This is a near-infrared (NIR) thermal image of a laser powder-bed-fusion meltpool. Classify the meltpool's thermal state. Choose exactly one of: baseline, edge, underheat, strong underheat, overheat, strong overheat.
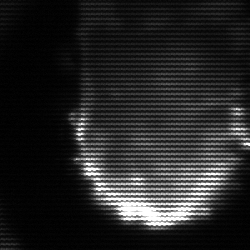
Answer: baseline